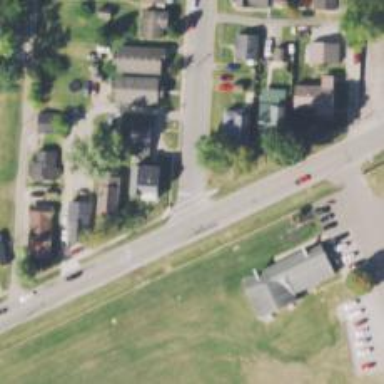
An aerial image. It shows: Residential road with asphalt surface. Sidewalk is present on the left side.